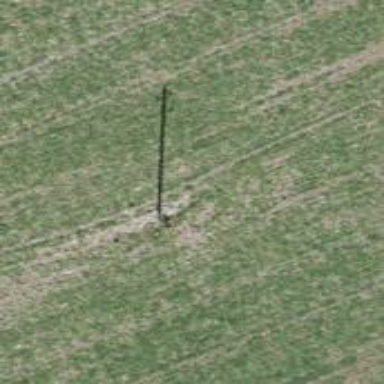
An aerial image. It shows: Power pole.